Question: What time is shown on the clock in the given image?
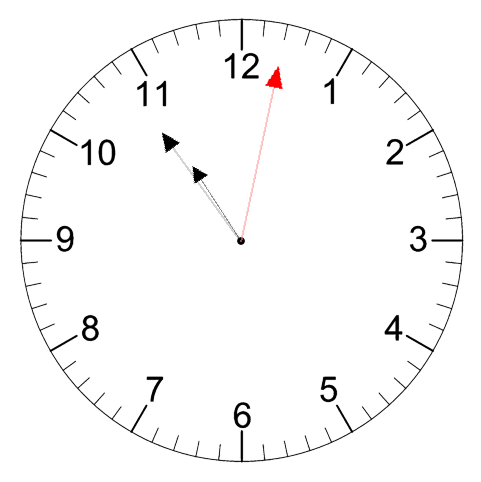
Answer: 10:54:02